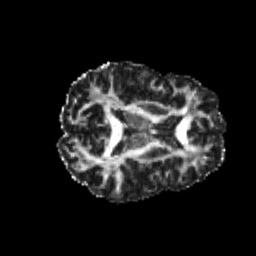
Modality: FA
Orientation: axial
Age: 26
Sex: female
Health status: healthy
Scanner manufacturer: philips
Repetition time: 7.393 s
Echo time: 0.08599 s